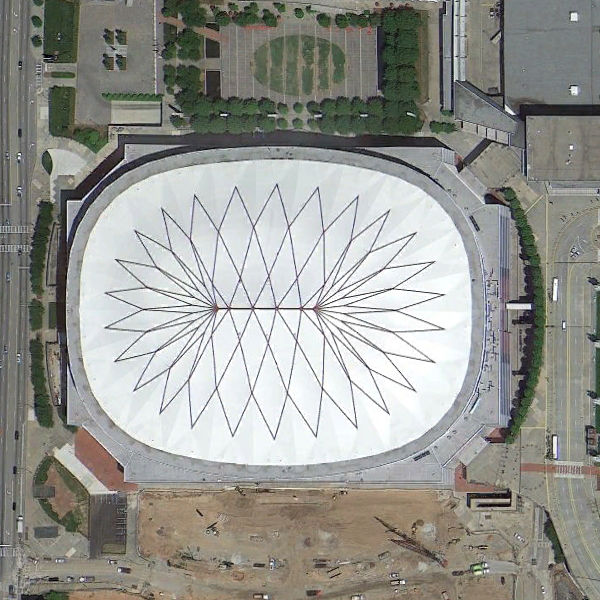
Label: Center